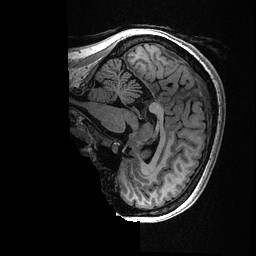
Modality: T1w
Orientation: sagittal
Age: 39
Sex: female
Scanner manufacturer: ge
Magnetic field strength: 3 T
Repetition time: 0.006952 s
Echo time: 0.00292 s